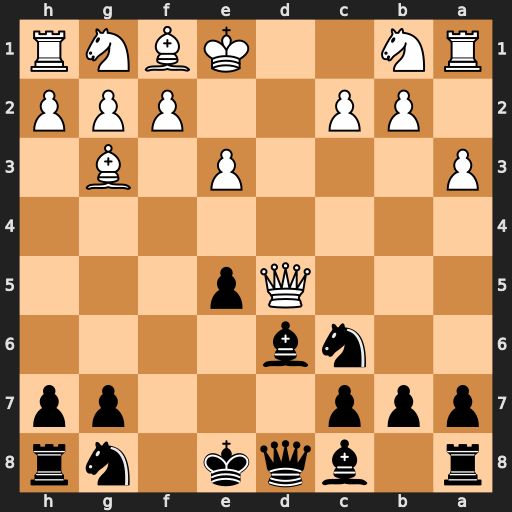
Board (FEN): r1bqk1nr/ppp3pp/2nb4/3Qp3/8/P3P1B1/1PP2PPP/RN2KBNR
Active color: b
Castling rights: KQkq
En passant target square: -
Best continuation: Bb4+ Qd2 Bxd2+